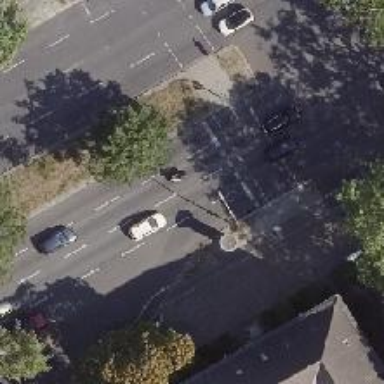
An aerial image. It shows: Road with traffic signals.